Aerial crown-view tile of a tropical tree (Barro Colorado Island, Panama), acquired 20250616:
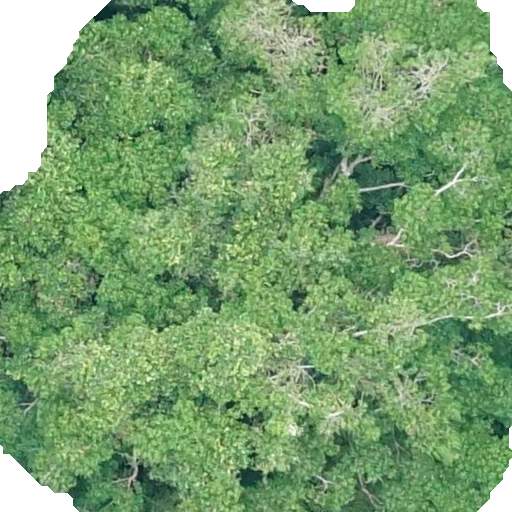
Species: Hura crepitans
GBIF accepted scientific name: Hura crepitans
Crown area: 401.277 m²